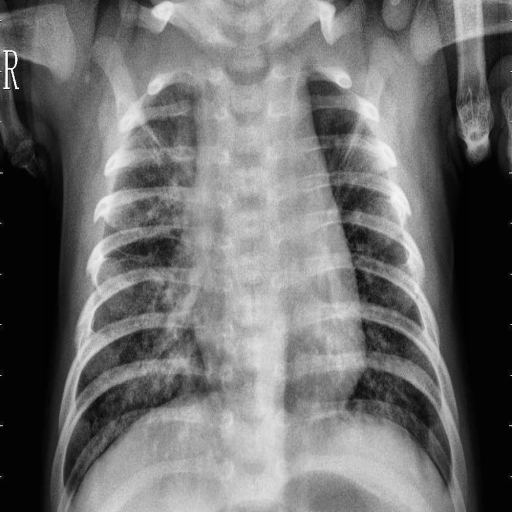
Finding: PNEUMONIA